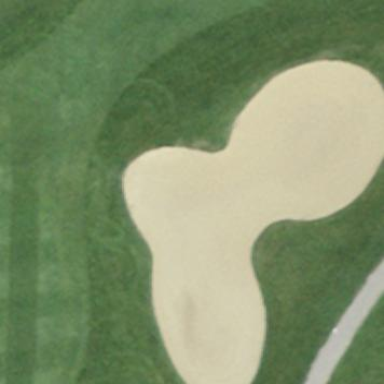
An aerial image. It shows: Golf bunker filled with sandy terrain.